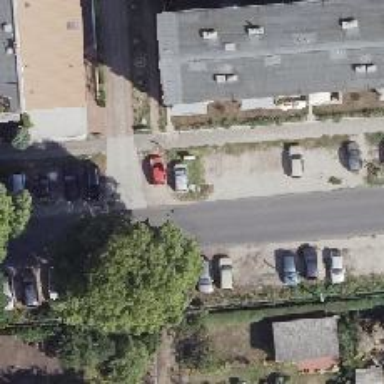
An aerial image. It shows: There is parking obstacle present in the area.